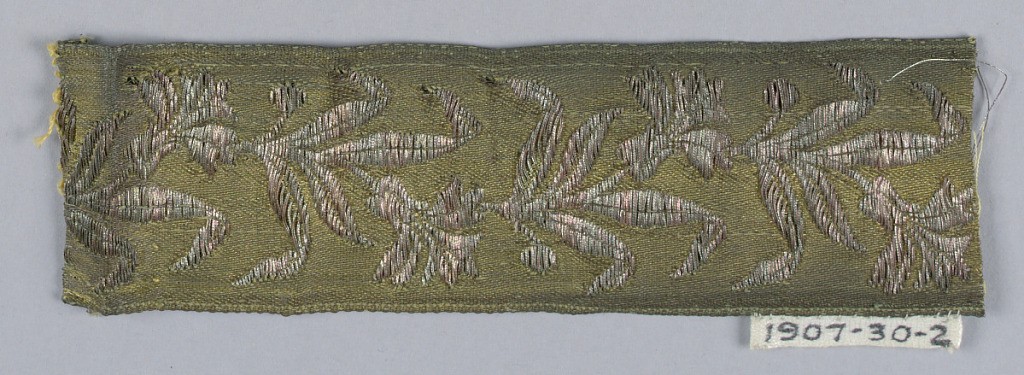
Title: Fragment
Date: late 19th century
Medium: silk and metallic thread Technique: woven
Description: Galloon fragment with design of flowers and leaves in vine arrangement in tinted metal threads on gilt ground; furnishing trim